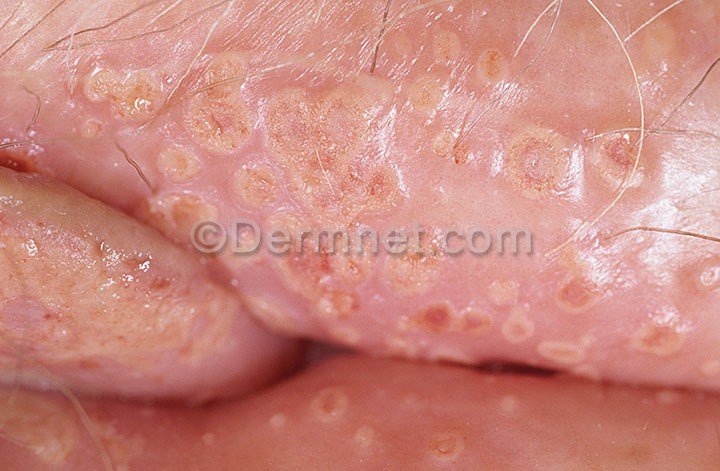
Disease: Herpes HPV and other STDs Photos